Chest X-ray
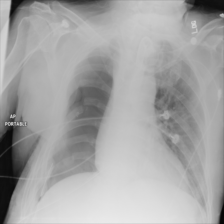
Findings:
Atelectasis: negative
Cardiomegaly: negative
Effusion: negative
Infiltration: negative
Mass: negative
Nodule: negative
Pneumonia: negative
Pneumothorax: negative
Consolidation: negative
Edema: negative
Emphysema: negative
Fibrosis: negative
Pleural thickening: negative
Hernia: negative